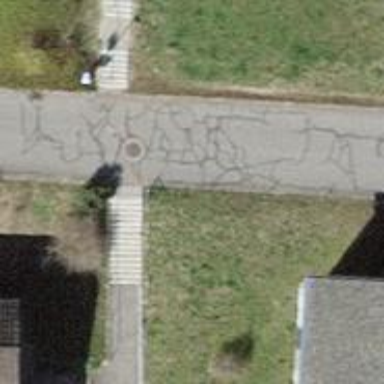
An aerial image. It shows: Set of steps on the road.